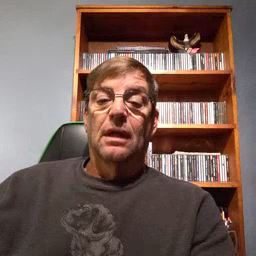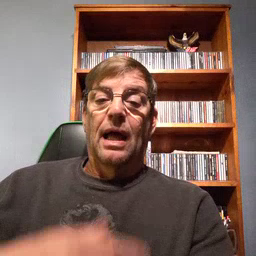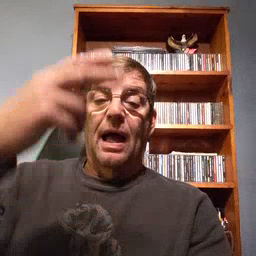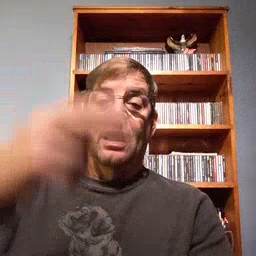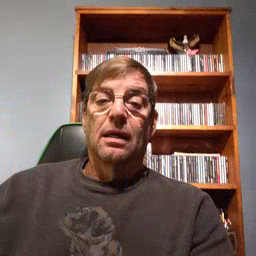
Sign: high